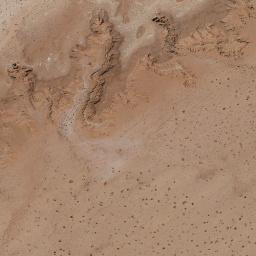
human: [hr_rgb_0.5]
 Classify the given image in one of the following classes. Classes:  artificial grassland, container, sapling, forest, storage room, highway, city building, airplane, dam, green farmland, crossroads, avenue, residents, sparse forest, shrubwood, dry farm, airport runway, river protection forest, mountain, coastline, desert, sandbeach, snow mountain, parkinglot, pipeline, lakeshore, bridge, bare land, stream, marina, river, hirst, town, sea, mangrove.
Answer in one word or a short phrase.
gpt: desert